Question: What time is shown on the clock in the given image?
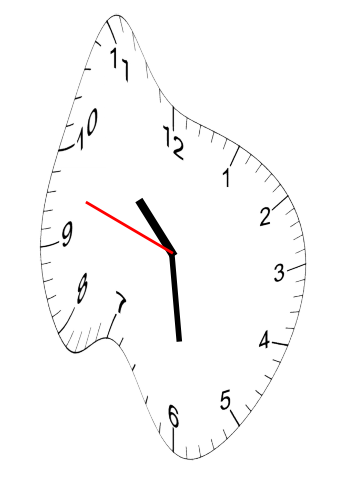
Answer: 10:28:48